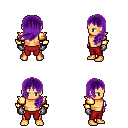
a pixel art fantasy rpg character, male body template, human, tanned skin, gold arm armor, red pants, purple left-swept hairstyle, metal gloves, four views (front, back, left, right), 2x2 character sprite sheet, small pixel art, hard edges, no anti-aliasing